Interaction volume radius: 5 \u00c5
Interaction volume height: 20 \u00c5
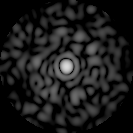
Disorder parameter: 0.8306